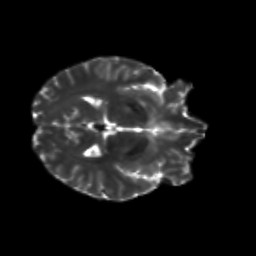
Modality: T2w
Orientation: axial
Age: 24
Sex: male
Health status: healthy
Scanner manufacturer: siemens
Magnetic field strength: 3 T
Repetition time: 8.6 s
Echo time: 0.095 s